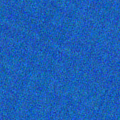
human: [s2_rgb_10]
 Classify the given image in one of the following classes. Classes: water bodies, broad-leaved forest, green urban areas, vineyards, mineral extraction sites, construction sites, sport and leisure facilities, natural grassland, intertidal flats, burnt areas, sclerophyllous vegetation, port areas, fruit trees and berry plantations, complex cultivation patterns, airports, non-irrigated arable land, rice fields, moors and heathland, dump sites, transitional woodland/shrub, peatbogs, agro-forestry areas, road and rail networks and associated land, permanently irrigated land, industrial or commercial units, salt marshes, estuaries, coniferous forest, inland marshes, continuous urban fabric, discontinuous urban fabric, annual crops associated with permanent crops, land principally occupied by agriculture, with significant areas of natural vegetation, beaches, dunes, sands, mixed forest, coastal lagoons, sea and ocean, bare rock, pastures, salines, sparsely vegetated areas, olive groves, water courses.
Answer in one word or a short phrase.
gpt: sea and ocean